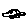
Label: car